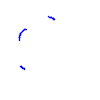
Particle: kaon